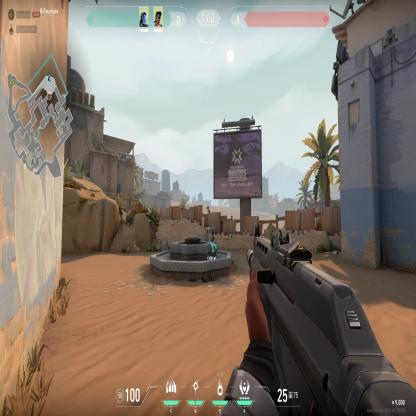
Label: teammate